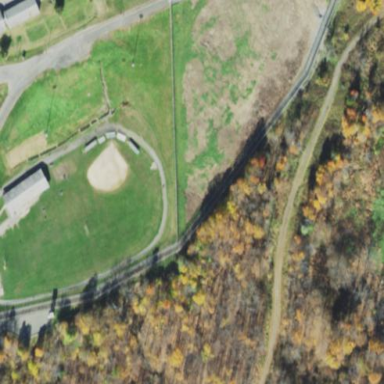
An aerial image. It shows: Baseball pitch for leisure and sports activities.